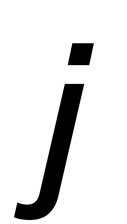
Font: InstrumentSans-Italic_Medium_Italic